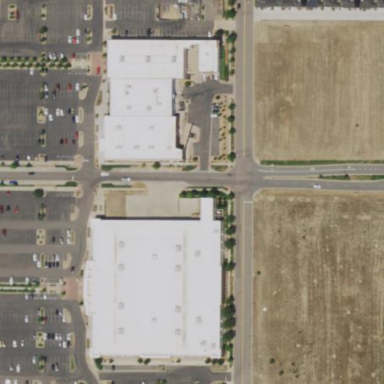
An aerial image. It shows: Department store building.